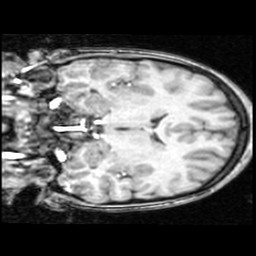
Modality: T1w
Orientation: coronal
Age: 16
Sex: female
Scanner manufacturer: ge
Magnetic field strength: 1.5 T
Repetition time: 0.03333 s
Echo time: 0.008 s